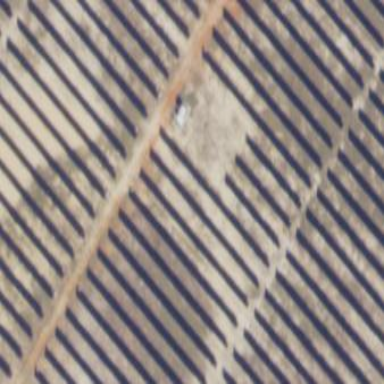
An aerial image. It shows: Solar photovoltaic panel generator.